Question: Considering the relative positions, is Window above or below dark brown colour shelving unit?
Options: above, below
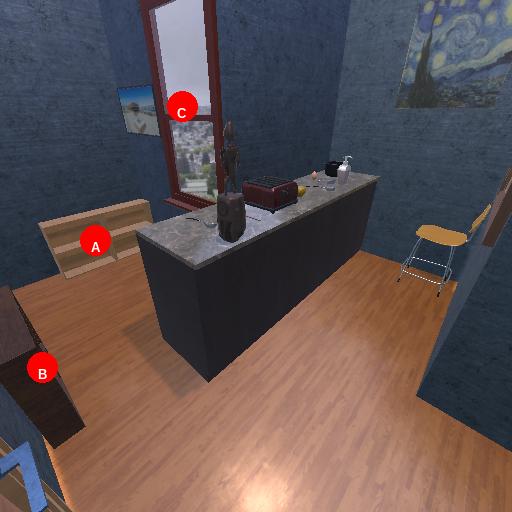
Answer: above